Question: I have written the following script that, from this <URL>, should be able to extract the values contained into the table field "Chg. %".
'''
Sub Test()
Dim getIE As Object, appIE As Object, indexValues As Object
Set getIE = CreateObject("InternetExplorer.application")
Set appIE = getIE
With appIE
.Navigate "http://www.investing.com/indices/world-indices"
.Visible = True
End With
Application.Wait TimeSerial(Hour(Now()), Minute(Now()), Second(Now()) + 10)
Set indexValues = appIE.document.getElementById("pair_13376")
End Sub
'''
The variable 'indexValues' is a '[object HTMLTableRowElement]'; I guess, according to the structure of the webpage, it is containing the value "-0.13%" that I need in the 8th 'td.innerText'.

How can I extract this value? I have tried something like:
'''
i = 0
For Each td In indexValues
i = i + 1
If i = 8 Then
myValue = td.innerText
End If
Next
'''
However, this method fails because the object 'indexValues' is not an iterable list of objects. Can anyone help please?
: the index I'm referring to is the very first one of the webpage I've posted, i.e. "Merval"
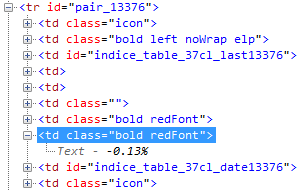
Answer: The following line will give you what you want. Change the index number if you want a different value on that row
'''
myValue = appIE.Document.getElementById("pair_13376").getElementsByTagName("td")(7).innertext
'''